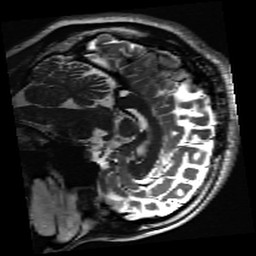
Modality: inplaneT2
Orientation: sagittal